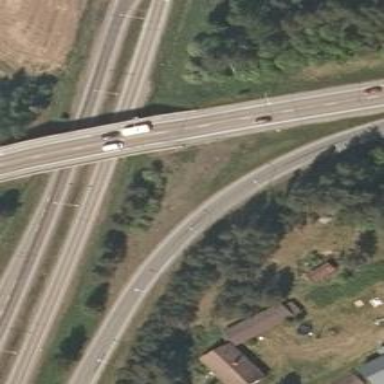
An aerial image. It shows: Motorway trunk link.